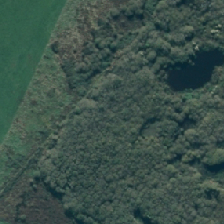
Land cover: herbaceous_freshwater_vege